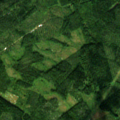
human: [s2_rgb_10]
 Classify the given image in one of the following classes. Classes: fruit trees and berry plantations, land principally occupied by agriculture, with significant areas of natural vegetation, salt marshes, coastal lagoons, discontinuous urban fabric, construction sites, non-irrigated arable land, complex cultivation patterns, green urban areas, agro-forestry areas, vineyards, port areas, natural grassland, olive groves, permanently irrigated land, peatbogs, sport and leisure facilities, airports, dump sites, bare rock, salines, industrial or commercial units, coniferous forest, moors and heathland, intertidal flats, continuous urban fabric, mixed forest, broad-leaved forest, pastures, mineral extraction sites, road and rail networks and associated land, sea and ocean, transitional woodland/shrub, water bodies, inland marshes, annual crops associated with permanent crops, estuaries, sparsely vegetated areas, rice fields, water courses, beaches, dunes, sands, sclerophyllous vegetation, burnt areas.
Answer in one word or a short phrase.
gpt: coniferous forest, mixed forest, transitional woodland/shrub